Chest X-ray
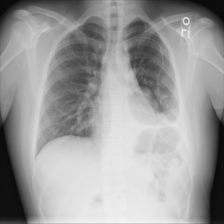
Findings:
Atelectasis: negative
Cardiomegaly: negative
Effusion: positive
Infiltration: negative
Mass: positive
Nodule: negative
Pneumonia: negative
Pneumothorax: negative
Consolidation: negative
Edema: negative
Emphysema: negative
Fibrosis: negative
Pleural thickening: negative
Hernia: negative